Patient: sex M, age 60
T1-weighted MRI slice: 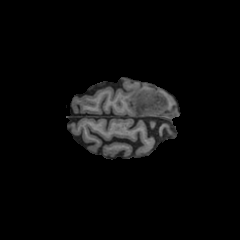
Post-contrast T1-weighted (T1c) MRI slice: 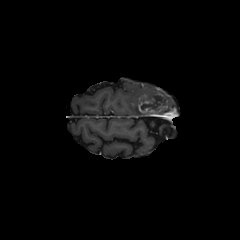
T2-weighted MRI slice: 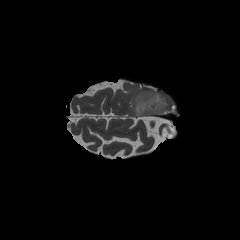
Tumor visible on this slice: yes
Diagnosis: Glioblastoma, IDH-wildtype
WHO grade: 4